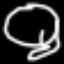
Label: frog